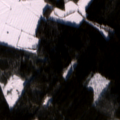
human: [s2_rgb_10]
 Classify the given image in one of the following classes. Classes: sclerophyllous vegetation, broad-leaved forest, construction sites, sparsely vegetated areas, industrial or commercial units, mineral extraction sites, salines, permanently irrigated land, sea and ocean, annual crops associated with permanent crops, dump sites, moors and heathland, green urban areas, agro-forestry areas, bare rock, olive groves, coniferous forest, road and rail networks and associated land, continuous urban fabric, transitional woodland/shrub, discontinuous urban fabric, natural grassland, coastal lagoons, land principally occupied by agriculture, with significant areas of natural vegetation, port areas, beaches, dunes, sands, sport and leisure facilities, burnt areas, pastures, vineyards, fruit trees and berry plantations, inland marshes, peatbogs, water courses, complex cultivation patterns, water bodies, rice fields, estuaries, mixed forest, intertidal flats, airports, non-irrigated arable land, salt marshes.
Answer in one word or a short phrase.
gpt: non-irrigated arable land, coniferous forest, mixed forest